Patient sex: M
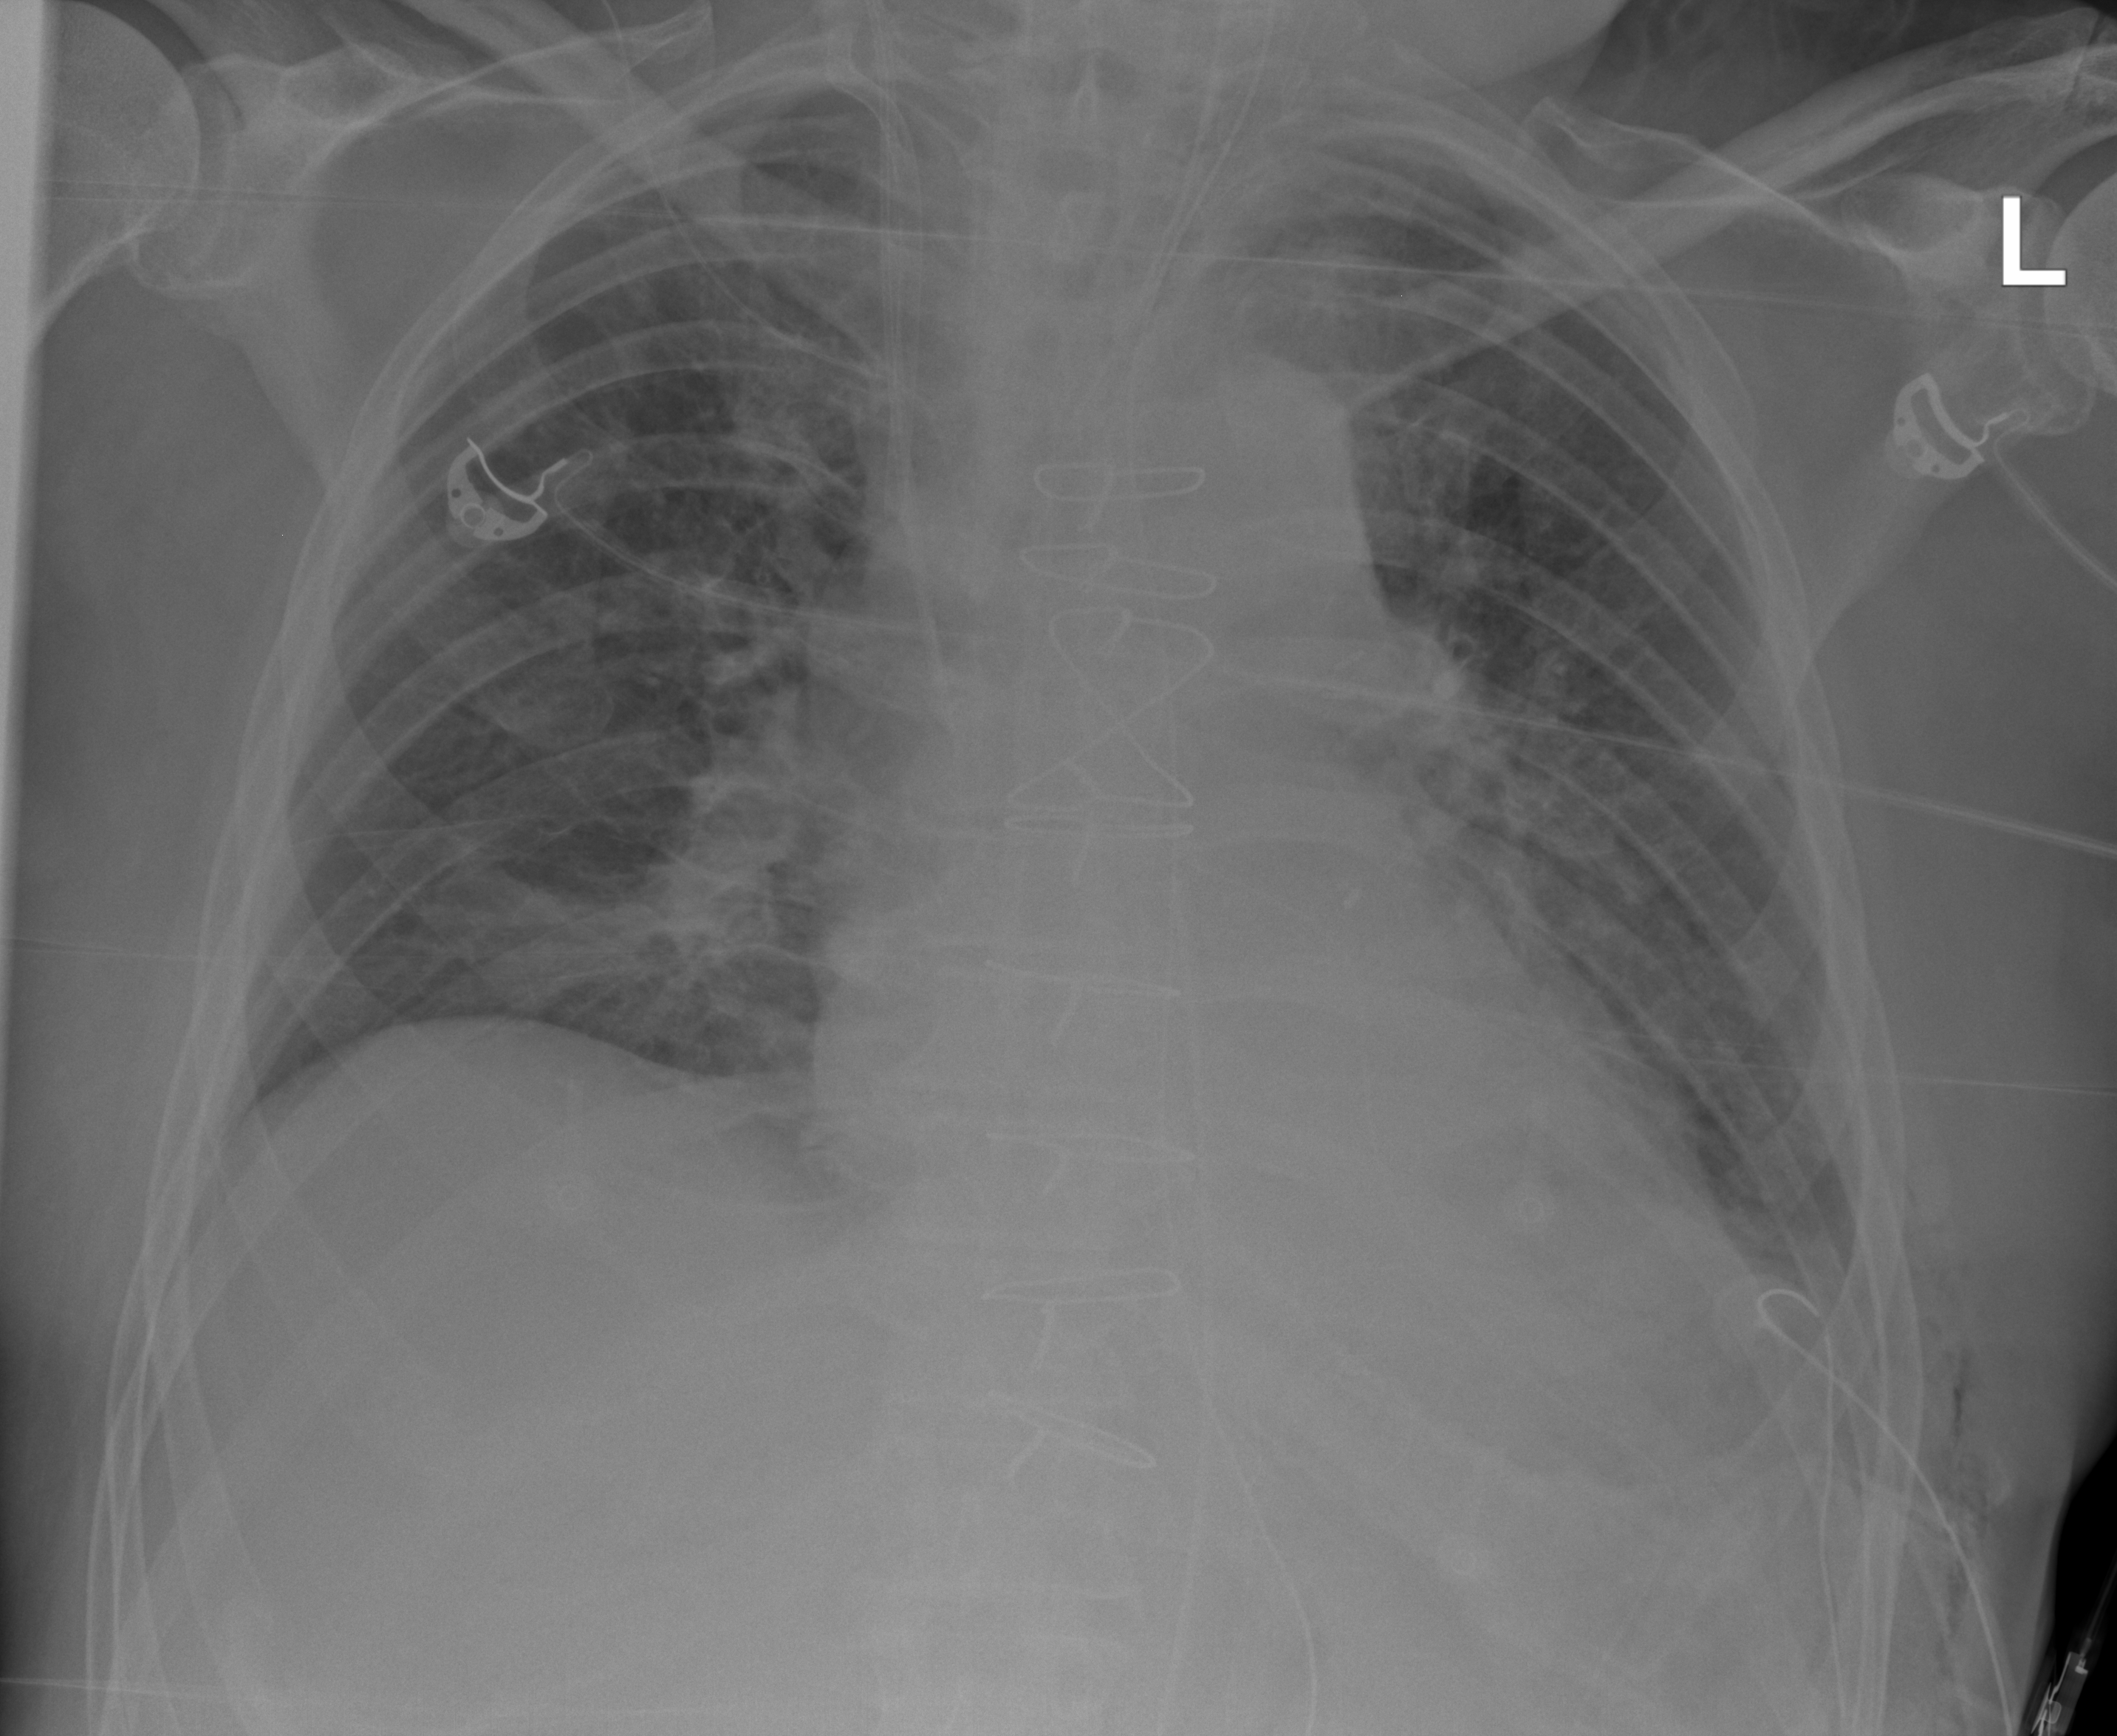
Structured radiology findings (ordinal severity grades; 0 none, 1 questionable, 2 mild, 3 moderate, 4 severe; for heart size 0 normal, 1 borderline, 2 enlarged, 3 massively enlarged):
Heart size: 2
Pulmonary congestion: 2
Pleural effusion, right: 0
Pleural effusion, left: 0
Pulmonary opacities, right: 2
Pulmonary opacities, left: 2
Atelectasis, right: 0
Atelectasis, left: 0